Field crop: maize
Growth stage: 2
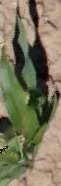
Species: maize